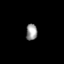
Tissue: skin
Cell type: Fibroblasts
Senescence score: 0.7748
Nuclear area (px): 179
Mean DAPI intensity: 151.352